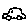
Label: car